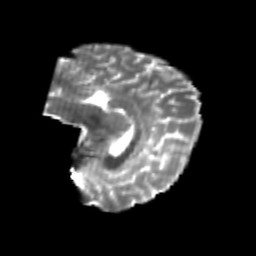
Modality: T2w
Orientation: sagittal
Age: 23
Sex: female
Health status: healthy
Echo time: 0.074 s